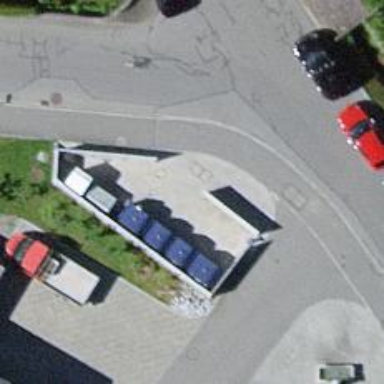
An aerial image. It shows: Recycling container in the area designated for recycling.